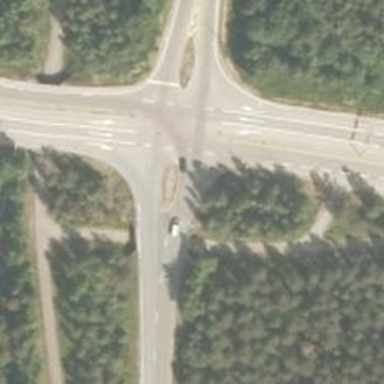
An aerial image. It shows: Secondary road with asphalt surface.